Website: walmart
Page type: payment
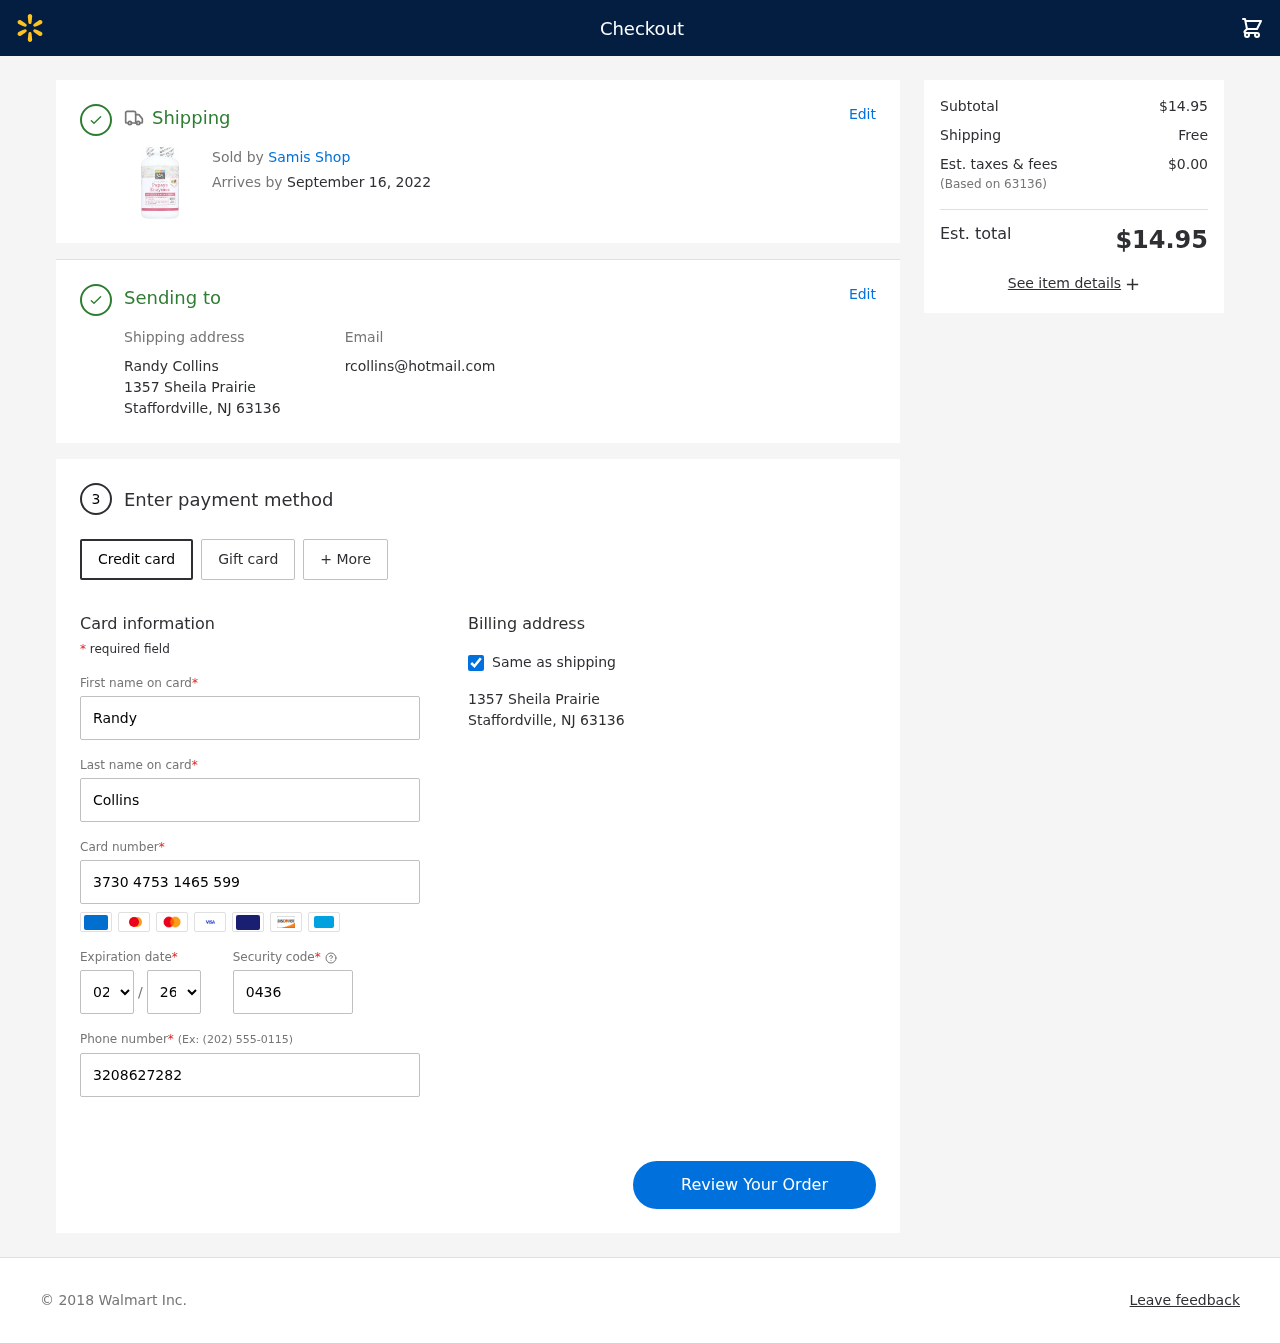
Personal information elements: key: PII_CARD_CVV
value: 0436
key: PII_CARD_EXPIRY_MONTH
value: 02
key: PII_CARD_EXPIRY_YEAR
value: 26
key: PII_CARD_NUMBER
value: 3730 4753 1465 599
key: PII_CITY_STATE_ZIP
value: Staffordville, NJ 63136
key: PII_EMAIL
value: rcollins@hotmail.com
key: PII_FIRSTNAME
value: Randy
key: PII_FULLNAME
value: Randy Collins
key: PII_LASTNAME
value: Collins
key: PII_PHONE
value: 3208627282
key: PII_POSTCODE
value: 63136
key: PII_STREET
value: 1357 Sheila Prairie
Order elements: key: ORDER_DELIVERY_DATE
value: September 16, 2022
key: ORDER_SUBTOTAL
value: $14.95
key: ORDER_SHIPPING_COST
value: Free
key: ORDER_TAX
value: $0.00
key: ORDER_TOTAL
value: $14.95